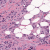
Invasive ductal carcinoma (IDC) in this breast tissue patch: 1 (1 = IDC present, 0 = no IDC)